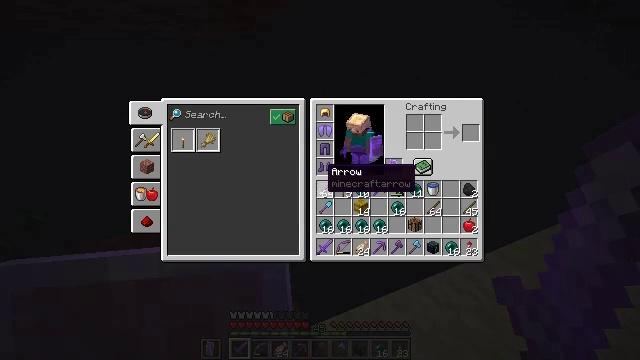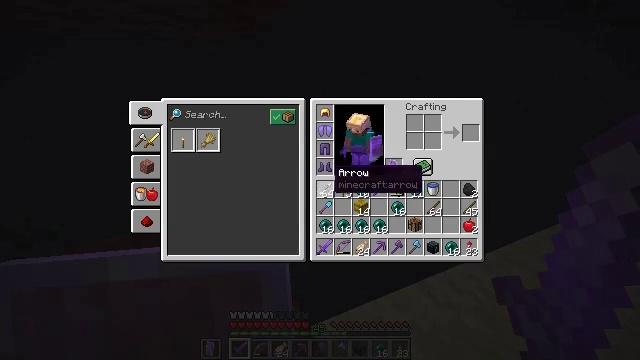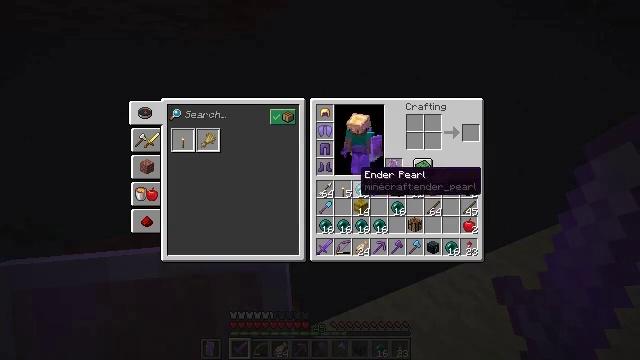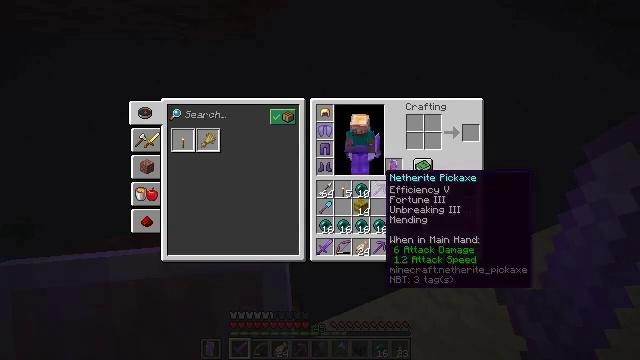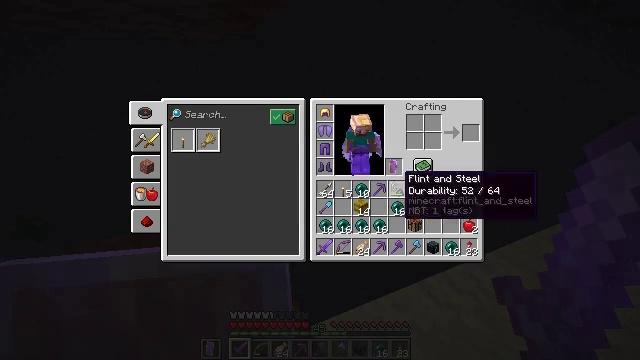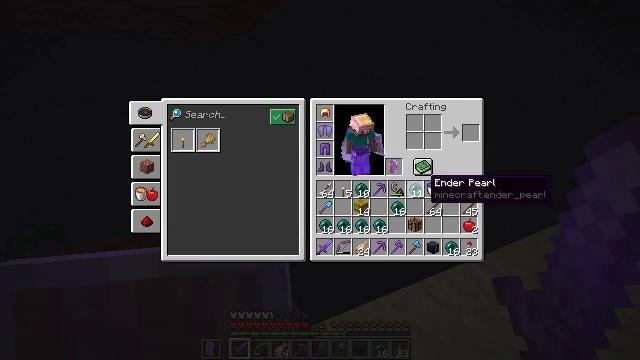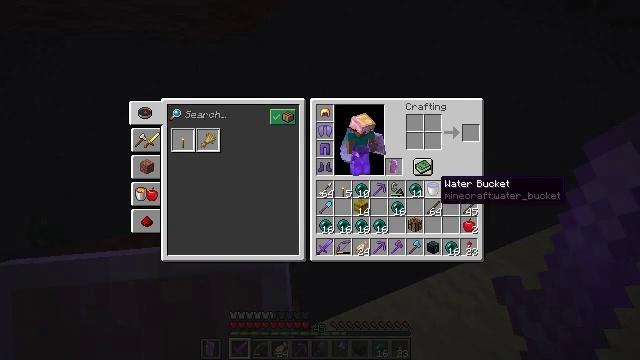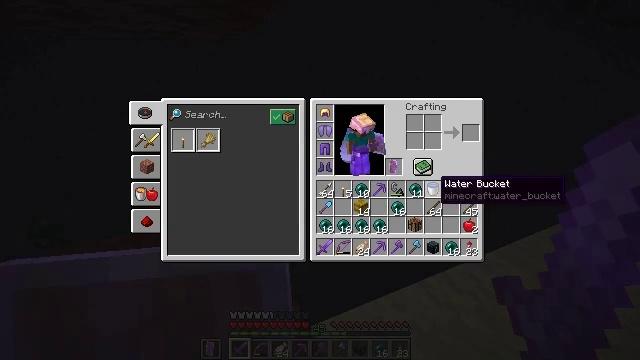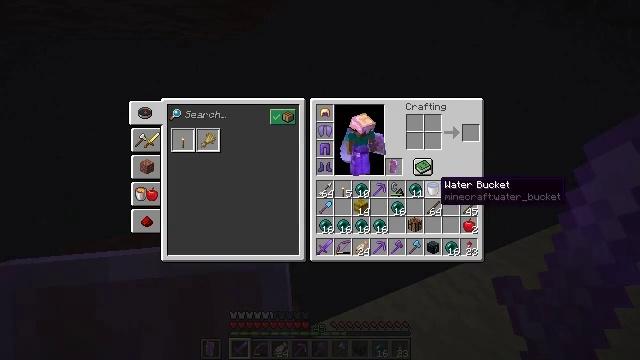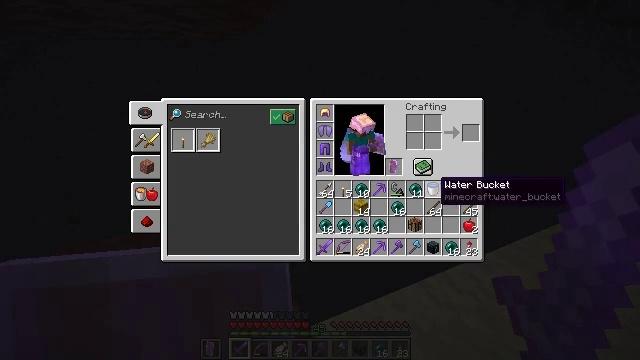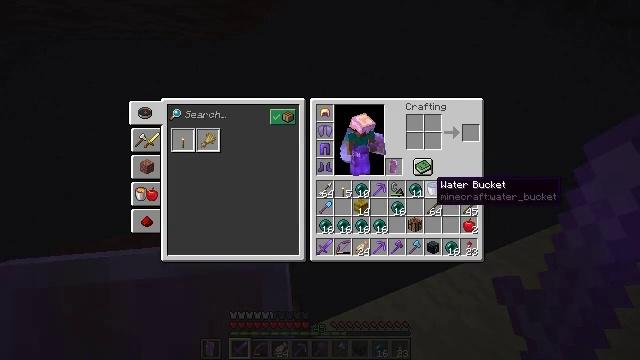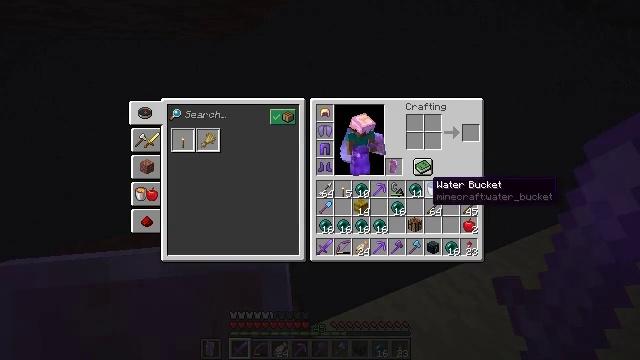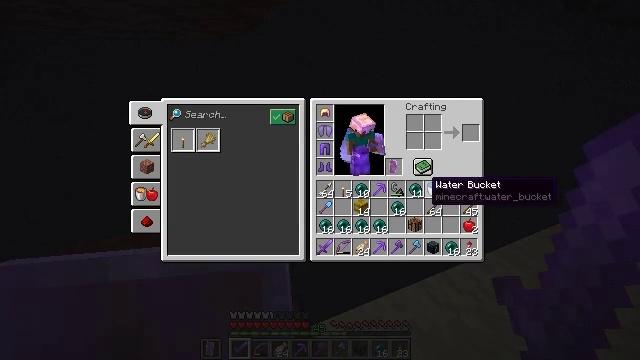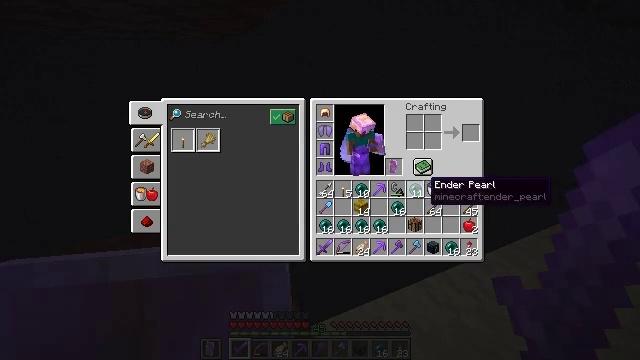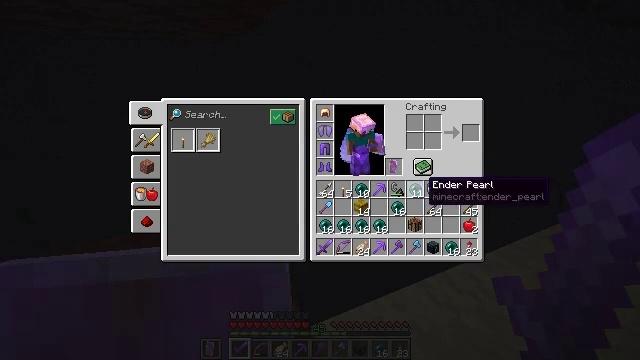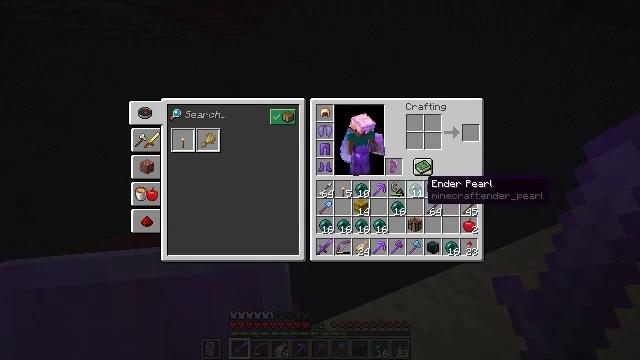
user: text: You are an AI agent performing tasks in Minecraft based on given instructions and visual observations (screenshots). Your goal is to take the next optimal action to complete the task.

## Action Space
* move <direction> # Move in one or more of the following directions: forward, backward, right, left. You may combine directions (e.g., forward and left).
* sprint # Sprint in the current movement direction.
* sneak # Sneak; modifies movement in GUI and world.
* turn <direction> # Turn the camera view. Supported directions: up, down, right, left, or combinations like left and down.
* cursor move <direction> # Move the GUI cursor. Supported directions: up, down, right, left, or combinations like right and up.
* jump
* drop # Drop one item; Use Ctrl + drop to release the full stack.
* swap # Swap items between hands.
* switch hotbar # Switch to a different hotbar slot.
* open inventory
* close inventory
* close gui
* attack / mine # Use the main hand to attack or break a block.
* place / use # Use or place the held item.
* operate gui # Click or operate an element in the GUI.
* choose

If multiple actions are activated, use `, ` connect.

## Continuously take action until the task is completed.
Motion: motion action
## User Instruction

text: Remove an ender pearl from the inventory.
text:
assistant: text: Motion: cursor move right
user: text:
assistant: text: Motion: cursor move right
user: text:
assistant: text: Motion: cursor move right
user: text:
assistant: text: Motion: cursor move right
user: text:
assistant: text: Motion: cursor move right
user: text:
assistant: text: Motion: cursor move right
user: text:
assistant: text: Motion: no_op
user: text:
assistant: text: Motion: no_op
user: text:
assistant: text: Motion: no_op
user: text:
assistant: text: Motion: no_op
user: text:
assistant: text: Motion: no_op
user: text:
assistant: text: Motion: no_op
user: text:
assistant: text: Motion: no_op
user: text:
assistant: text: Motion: no_op
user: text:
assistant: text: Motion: no_op
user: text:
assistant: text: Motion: no_op
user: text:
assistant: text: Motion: no_op
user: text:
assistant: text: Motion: no_op
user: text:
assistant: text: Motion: no_op
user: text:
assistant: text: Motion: no_op
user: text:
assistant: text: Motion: operate gui
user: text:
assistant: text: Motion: operate gui
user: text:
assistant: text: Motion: operate gui
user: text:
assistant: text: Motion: cursor move up, operate gui
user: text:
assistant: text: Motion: cursor move up
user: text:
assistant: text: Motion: cursor move up
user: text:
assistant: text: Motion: cursor move up
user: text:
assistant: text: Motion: cursor move up
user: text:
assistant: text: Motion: cursor move up
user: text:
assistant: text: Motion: no_op